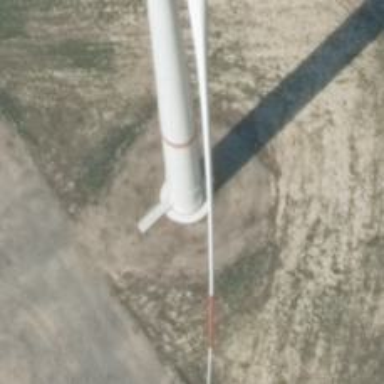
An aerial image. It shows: Wind generator with horizontal axis. The wind turbine is from Vestas.